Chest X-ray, AP view. Patient: 23 years old, sex M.
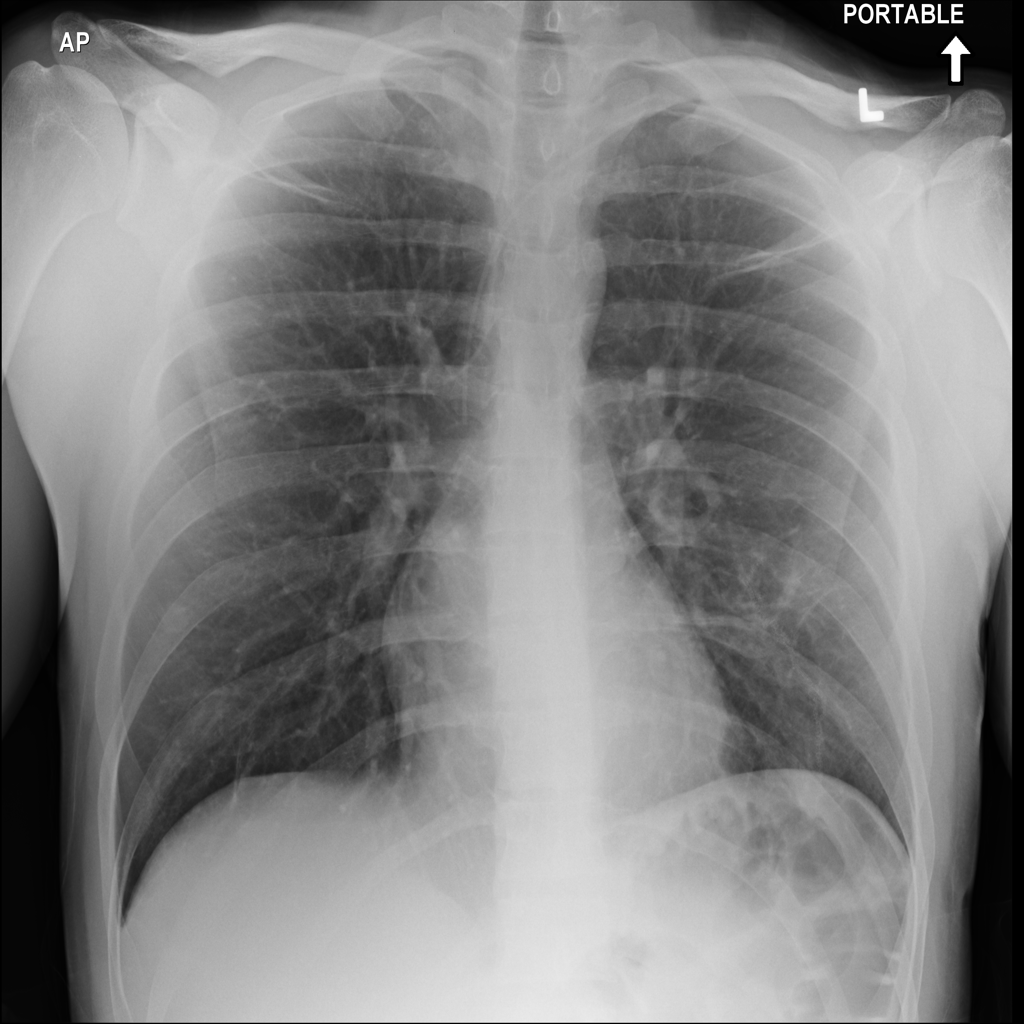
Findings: Atelectasis